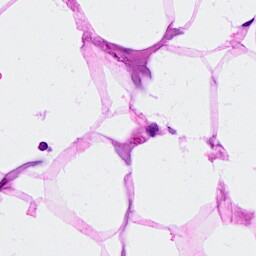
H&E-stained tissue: Breast